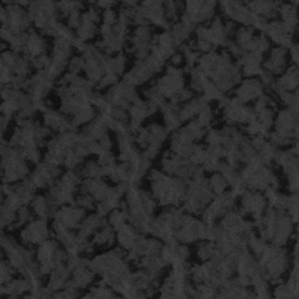
Label: frost